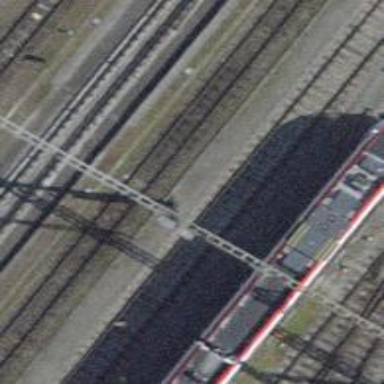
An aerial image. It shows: Narrow-gauge railway siding with electrified contact line. The siding has one track.